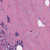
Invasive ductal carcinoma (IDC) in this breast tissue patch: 1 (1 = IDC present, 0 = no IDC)